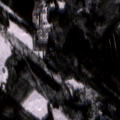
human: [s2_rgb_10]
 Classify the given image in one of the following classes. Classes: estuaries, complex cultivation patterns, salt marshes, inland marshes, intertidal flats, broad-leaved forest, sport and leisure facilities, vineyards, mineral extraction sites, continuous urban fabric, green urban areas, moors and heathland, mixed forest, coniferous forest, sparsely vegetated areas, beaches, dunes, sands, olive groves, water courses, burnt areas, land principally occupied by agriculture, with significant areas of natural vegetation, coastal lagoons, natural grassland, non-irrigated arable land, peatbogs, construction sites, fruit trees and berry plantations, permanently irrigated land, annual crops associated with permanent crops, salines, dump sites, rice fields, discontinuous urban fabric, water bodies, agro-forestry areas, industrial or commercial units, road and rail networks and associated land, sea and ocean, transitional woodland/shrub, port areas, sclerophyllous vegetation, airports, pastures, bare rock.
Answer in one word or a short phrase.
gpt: mixed forest, transitional woodland/shrub